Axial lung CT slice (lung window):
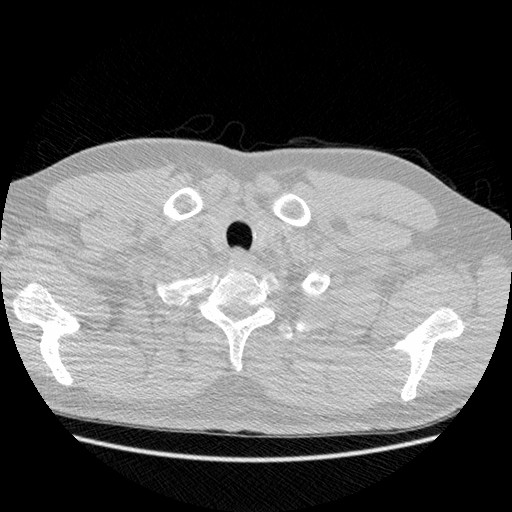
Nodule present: no